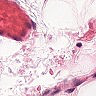
Metastatic tissue present: no